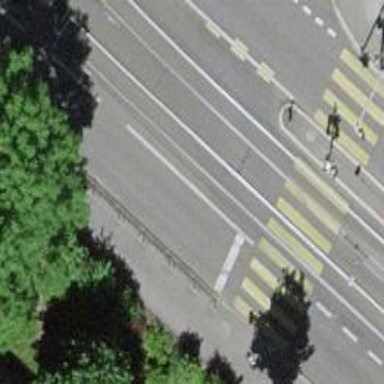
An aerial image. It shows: Road with traffic signals.